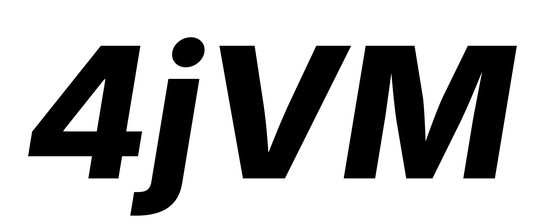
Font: Inter-Italic_ExtraBold_Italic